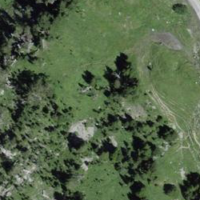
EUNIS habitat code: 23
Species observed at this site:
Vanessa atalanta